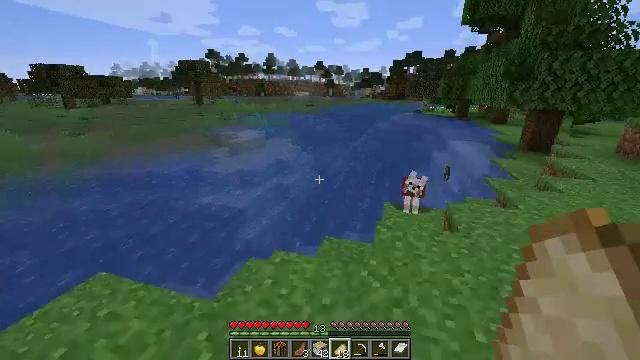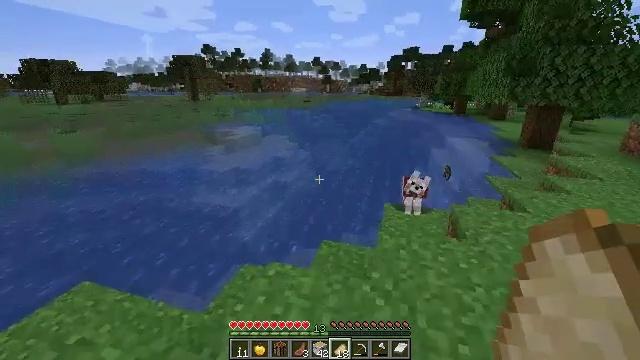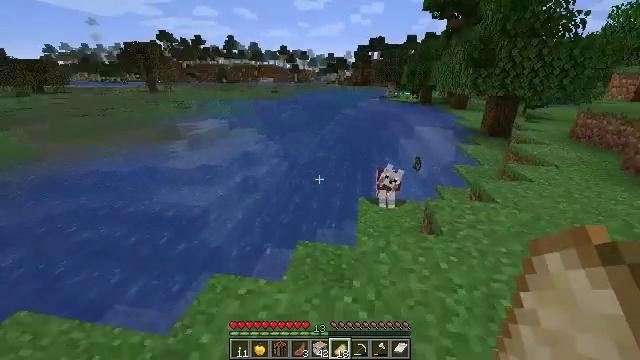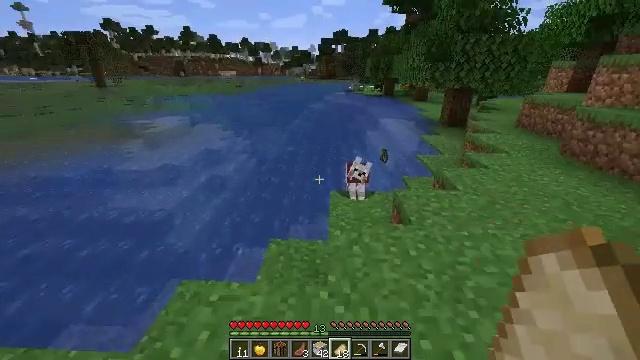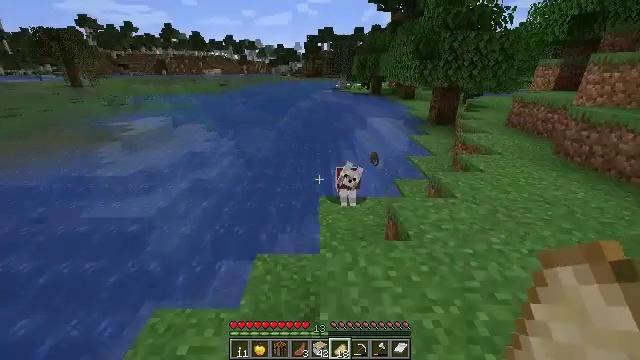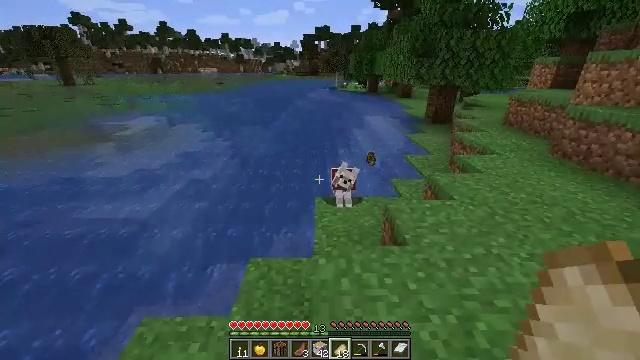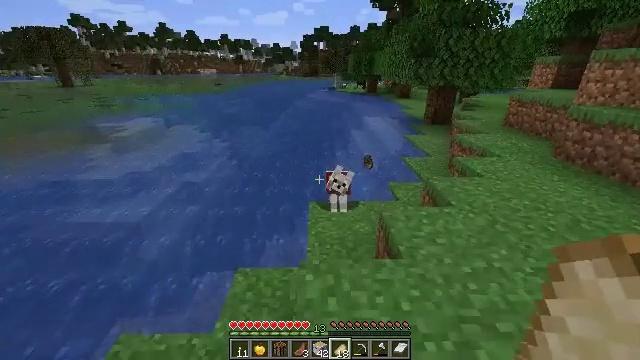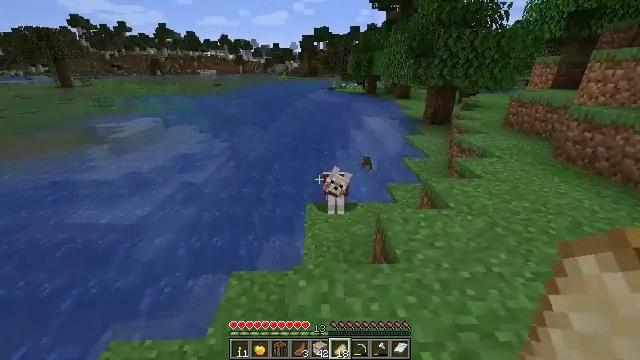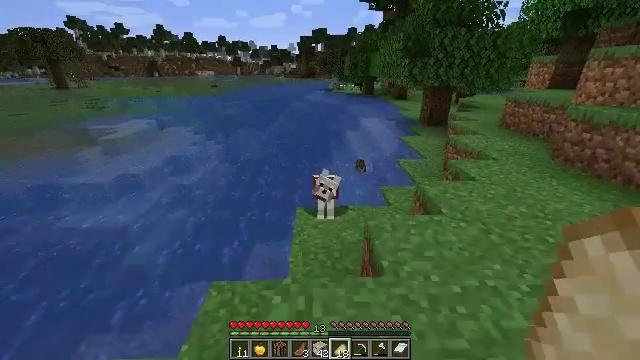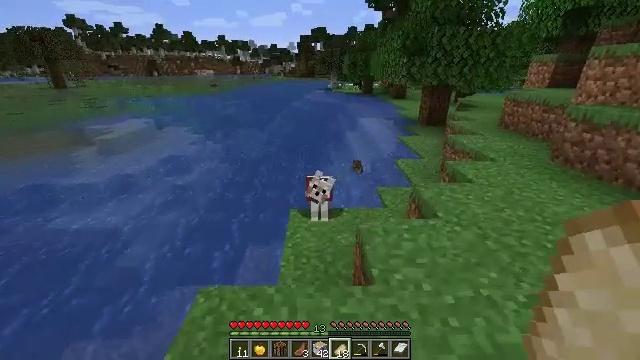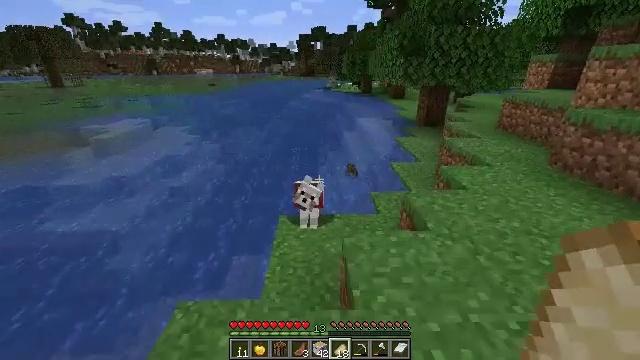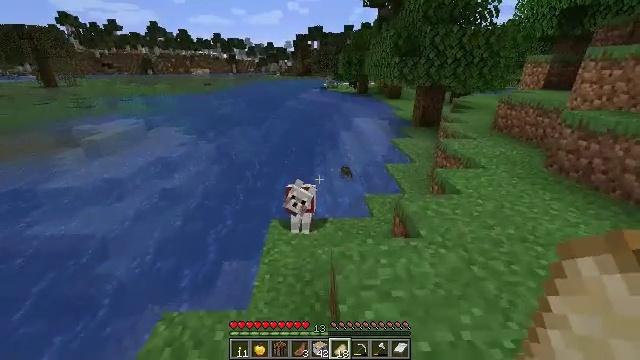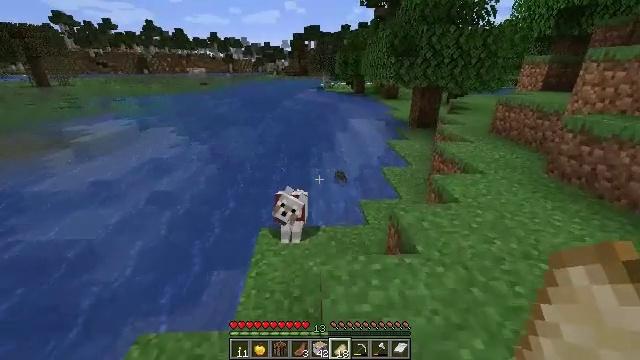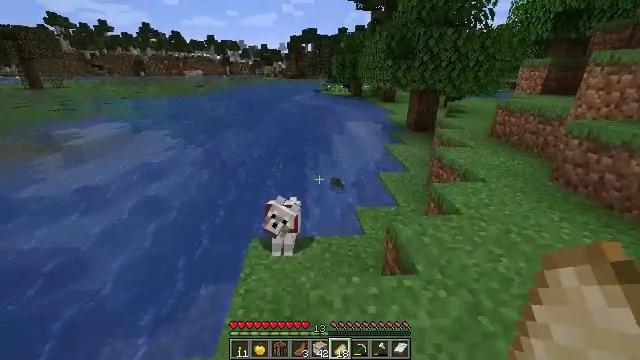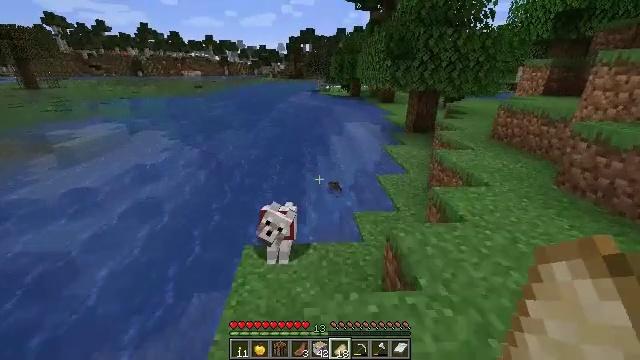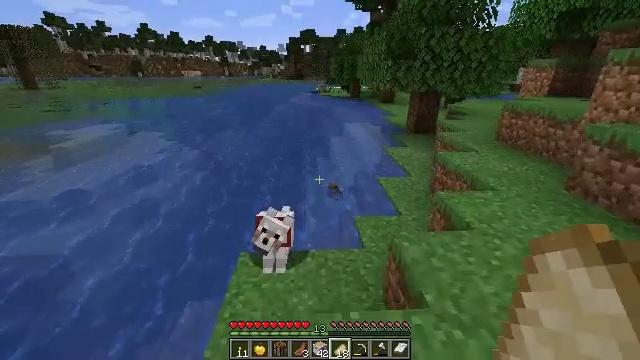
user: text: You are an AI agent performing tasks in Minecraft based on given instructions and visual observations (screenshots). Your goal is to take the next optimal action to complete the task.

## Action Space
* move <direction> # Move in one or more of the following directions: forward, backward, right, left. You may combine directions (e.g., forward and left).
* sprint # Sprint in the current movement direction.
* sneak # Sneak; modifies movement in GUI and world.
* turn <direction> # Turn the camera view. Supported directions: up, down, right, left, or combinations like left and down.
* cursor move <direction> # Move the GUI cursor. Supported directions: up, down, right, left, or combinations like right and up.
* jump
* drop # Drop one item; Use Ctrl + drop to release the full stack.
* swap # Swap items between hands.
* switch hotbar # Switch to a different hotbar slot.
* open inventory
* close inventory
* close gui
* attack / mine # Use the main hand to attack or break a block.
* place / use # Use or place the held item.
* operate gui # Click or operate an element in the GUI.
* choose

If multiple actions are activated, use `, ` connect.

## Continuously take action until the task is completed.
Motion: motion action
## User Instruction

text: Remove a birch sapling from the inventory.
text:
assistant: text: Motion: move forward
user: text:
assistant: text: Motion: move forward, turn right and down
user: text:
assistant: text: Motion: move forward, turn right and down
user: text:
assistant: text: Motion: move forward and move right, turn right
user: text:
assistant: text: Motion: move forward and move right
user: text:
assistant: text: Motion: move forward and move right
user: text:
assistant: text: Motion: move forward and move right
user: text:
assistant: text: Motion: move forward and move right
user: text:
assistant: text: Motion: move forward and move right
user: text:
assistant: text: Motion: move forward and move right
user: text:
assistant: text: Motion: move forward
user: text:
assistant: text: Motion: move forward
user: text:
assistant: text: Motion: move forward
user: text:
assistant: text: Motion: move forward
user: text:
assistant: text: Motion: move forward
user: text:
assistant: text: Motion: move forward
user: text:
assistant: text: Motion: move forward
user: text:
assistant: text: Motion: move forward
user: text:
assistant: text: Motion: move forward
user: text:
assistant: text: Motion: move forward, turn down
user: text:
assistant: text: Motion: move forward, turn left and down
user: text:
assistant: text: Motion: move forward, turn down
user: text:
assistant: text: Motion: move forward
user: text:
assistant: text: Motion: move forward and move right
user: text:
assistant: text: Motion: move forward and move right
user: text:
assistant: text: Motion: move forward and move right
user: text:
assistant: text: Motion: move forward and move right, turn left and down
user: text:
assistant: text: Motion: move forward and move right, turn left and down
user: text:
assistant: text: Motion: move forward, turn left and down
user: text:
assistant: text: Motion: move forward, turn left and down